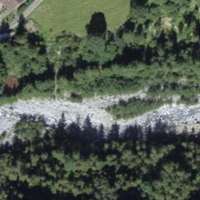
EUNIS habitat code: 23
Species observed at this site:
Neottia ovata